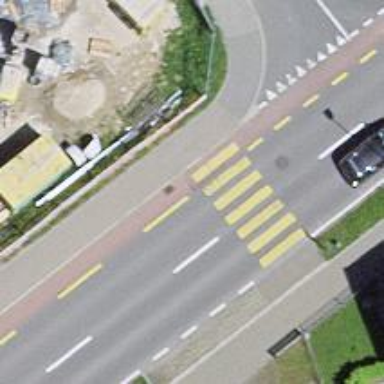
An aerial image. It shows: Marked crossing with zebra stripes on the road.